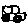
Label: car